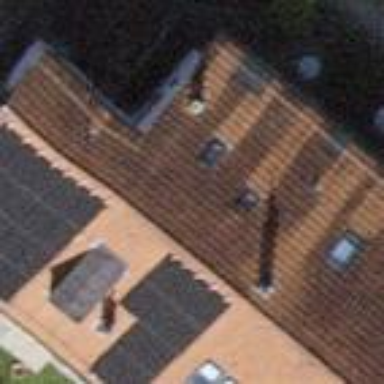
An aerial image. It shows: Building with tiled roof.